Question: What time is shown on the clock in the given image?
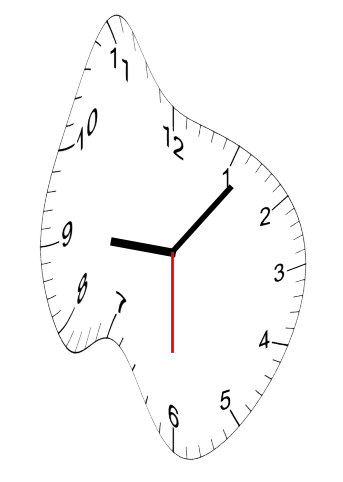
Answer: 09:06:30